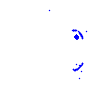
Particle: electron